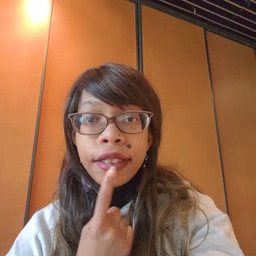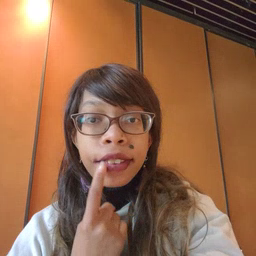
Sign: lips